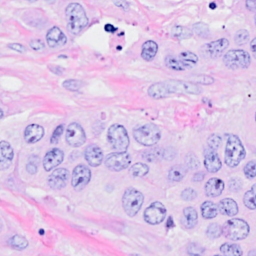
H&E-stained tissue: Breast